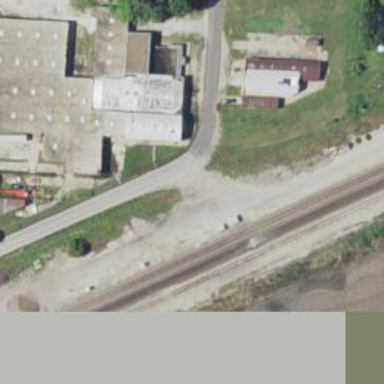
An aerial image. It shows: Railway service station.